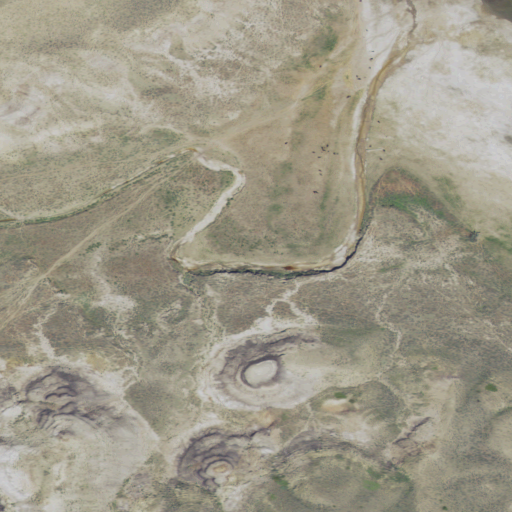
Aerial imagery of valley in Montana named Rattlesnake Coulee containing grassland, shrub, and open water